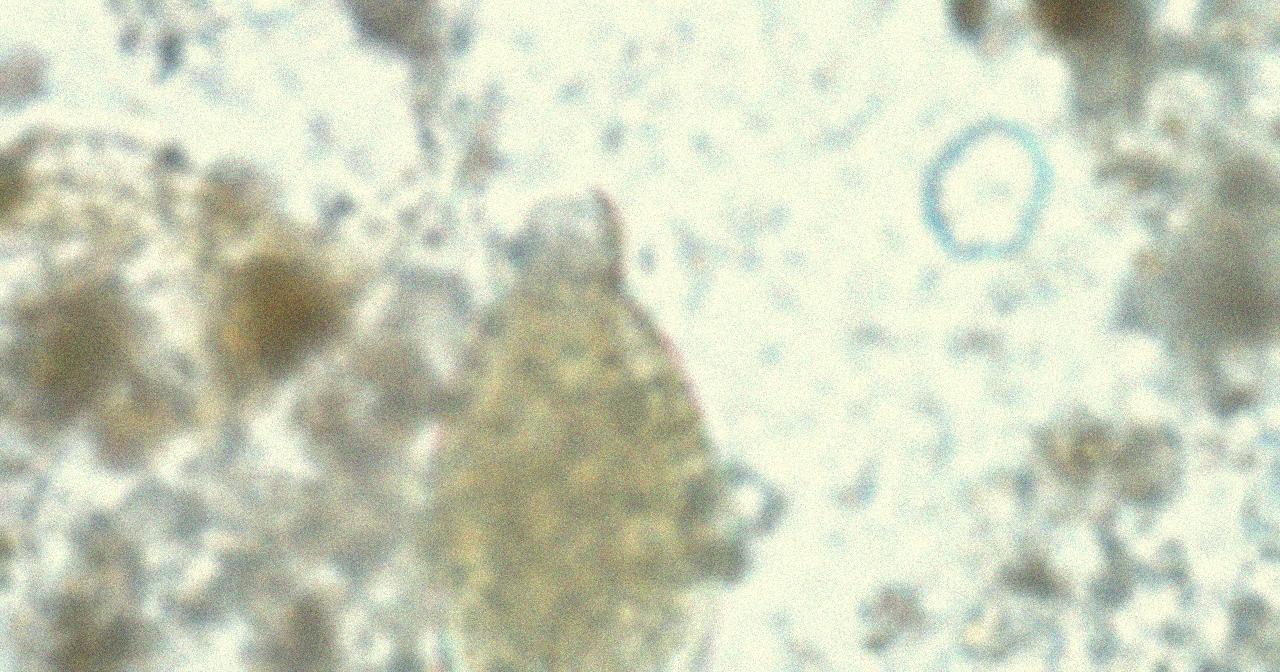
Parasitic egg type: Fasciolopsis buski